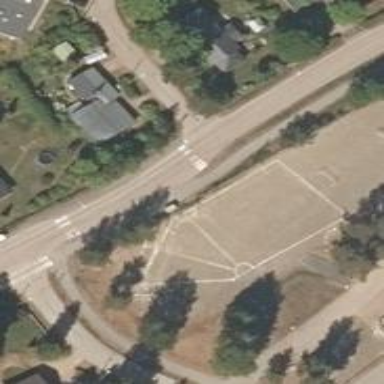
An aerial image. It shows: Asphalt footway with uncontrolled zebra crossing.